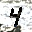
Label: 4